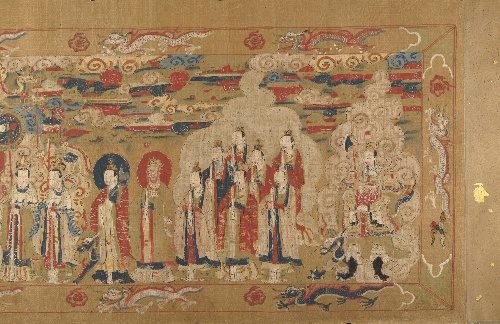
Title: 明  佚名   奉神圖   卷|Canonization scroll of Li Zhong
Artist: Unidentified artist
Date: colophon dated 1641
Object type: Handscroll
Classification: Paintings
Medium: Handscroll; ink color, and gold on silk
Culture: China
Period: Ming dynasty (1368–1644)
Dimensions: Image: 19 in. × 30 ft. 3/4 in. (48.3 × 916.3 cm)
Overall with mounting: 19 in. × 34 ft. 1 in. (48.3 × 1038.9 cm)
Department: Asian Art
Credit line: Fletcher Fund, 1938
Accession year: 1938
Repository: Metropolitan Museum of Art, New York, NY
Tags: Daoism|Men|Women|Dragons